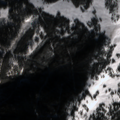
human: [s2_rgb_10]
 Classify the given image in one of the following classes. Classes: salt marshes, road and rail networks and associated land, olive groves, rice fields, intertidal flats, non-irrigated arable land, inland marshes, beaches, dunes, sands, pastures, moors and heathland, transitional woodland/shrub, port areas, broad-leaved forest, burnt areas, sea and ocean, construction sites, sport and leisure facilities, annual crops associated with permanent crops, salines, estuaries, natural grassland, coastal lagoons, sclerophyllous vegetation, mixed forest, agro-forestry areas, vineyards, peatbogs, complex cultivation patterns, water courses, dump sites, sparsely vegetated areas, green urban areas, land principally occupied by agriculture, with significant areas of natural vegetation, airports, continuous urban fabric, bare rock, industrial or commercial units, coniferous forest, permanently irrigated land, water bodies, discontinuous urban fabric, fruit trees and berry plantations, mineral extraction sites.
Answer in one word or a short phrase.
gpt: coniferous forest, natural grassland, moors and heathland